Field crop: tomato
Growth stage: 1
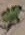
Species: solanum